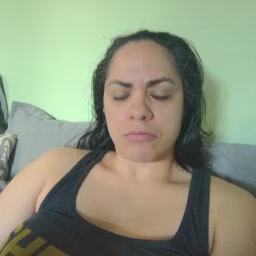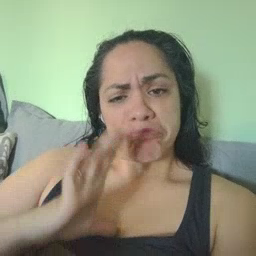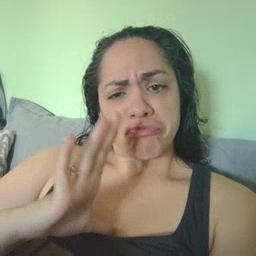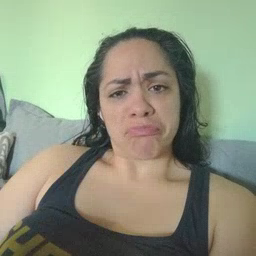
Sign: fine